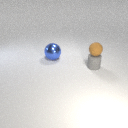
small gray rubber cylinder in front of large blue metal sphere